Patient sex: M
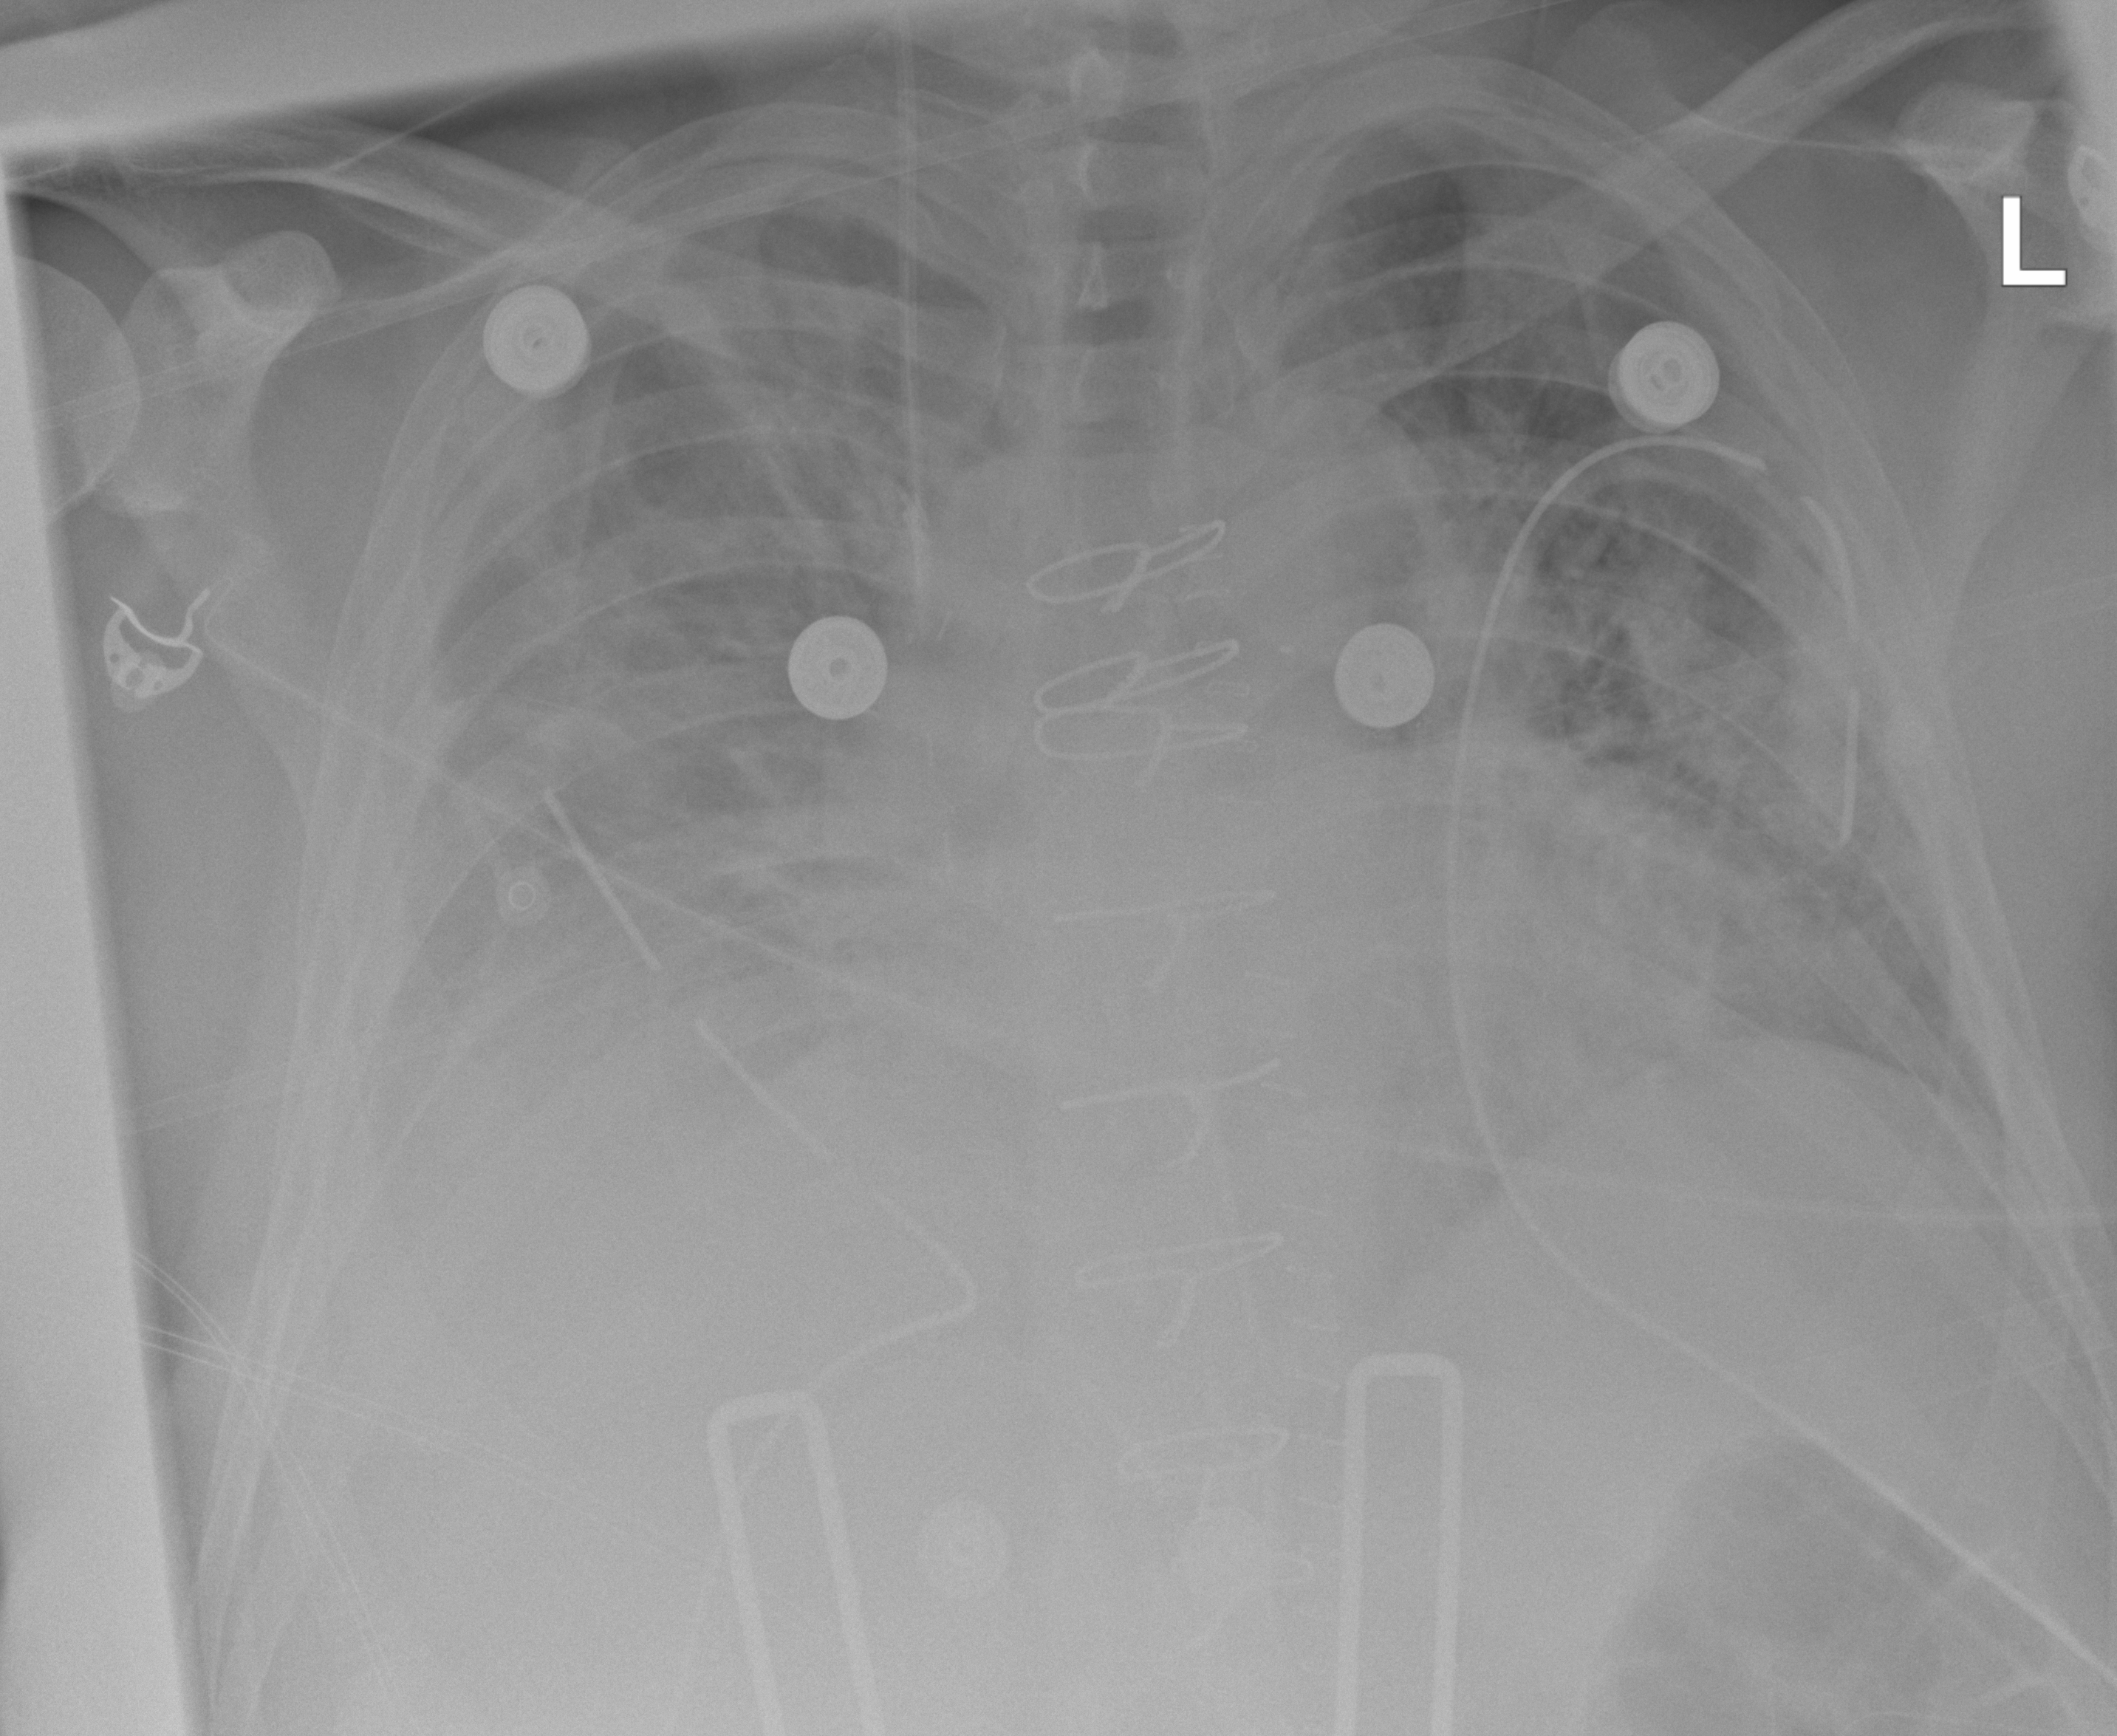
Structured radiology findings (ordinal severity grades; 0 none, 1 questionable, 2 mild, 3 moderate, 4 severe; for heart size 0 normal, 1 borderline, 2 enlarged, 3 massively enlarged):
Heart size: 1
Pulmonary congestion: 2
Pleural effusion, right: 2
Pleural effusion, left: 0
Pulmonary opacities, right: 0
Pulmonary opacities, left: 3
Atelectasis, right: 2
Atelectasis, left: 2